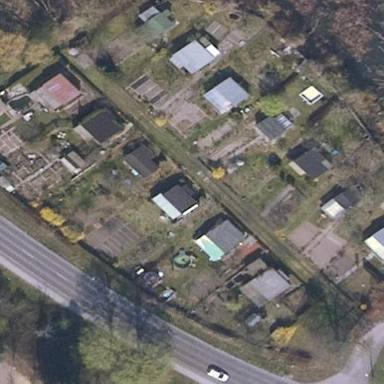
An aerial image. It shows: Allotments area.